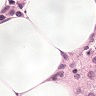
Metastatic tissue present: no